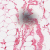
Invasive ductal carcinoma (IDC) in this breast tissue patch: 0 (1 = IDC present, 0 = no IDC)